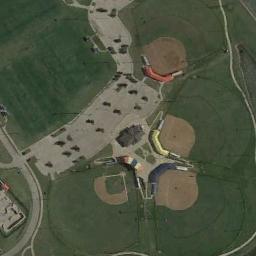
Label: baseball_diamond